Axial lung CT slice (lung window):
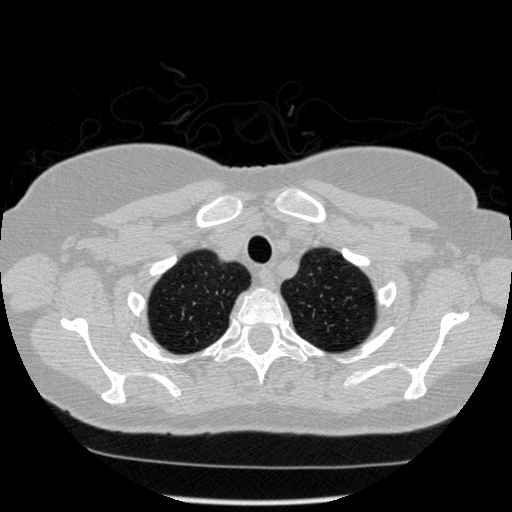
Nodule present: no